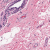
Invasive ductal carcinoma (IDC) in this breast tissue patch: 0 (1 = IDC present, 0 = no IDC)